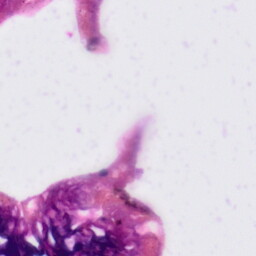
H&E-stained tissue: Tonsil